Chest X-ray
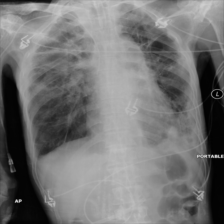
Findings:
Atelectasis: negative
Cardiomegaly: negative
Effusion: negative
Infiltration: negative
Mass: negative
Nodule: negative
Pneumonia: negative
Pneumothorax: negative
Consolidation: negative
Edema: negative
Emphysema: negative
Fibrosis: positive
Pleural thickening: negative
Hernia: negative